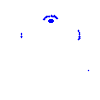
Particle: kaon